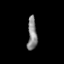
Tissue: skin
Cell type: Epithelial cells
Senescence score: 0.2765
Nuclear area (px): 301
Mean DAPI intensity: 135.458